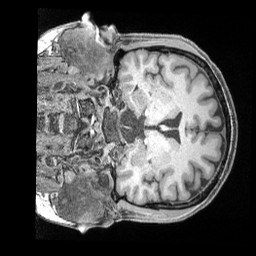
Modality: T1w
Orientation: coronal
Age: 38
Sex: female
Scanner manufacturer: siemens
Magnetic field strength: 3 T
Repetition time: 2 s
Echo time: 0.00211 s